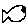
Label: fish